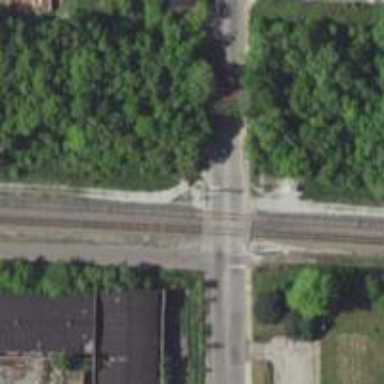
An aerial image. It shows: Crossing for the railway.